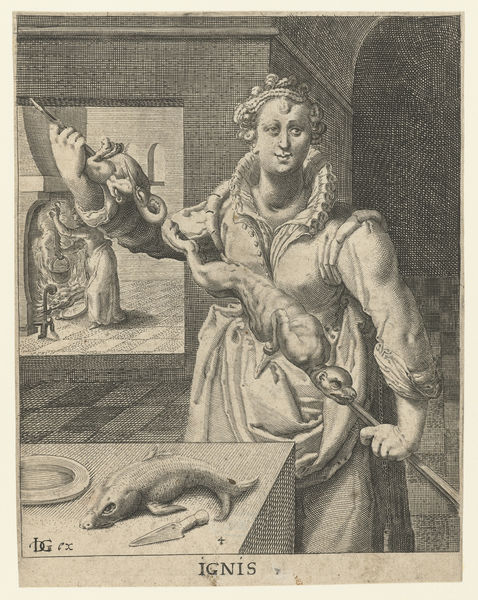
Titel: Het element vuur
Künstler: Zacharias Dolendo
Standort: Amsterdam
Institution: Rijksmuseum
Schlagwörter: feuer, hand, weiß, frau, kleid, schwarz, tisch, tiere, wand, kragen, messer, teller, locken, kamin, ofen, schrift, lanze, druck, stich, fliesen, küche, fisch, braten, teufel, fabelwesen, ungeheuer, kessel, herd, spiess, aufspiessen, dg, ignis